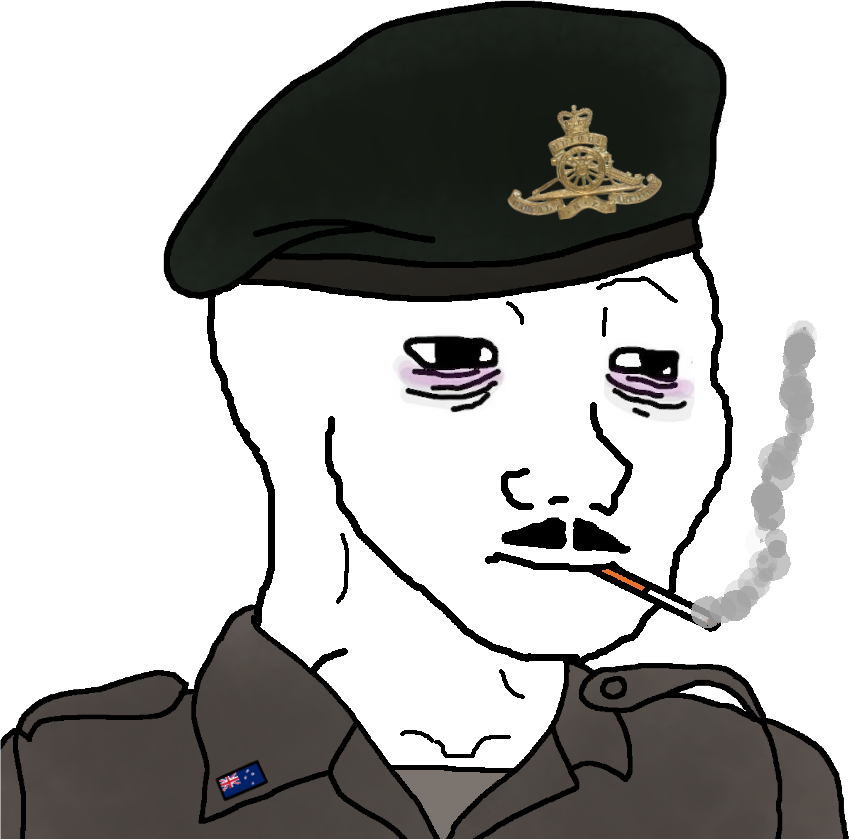
Label: 5_Doomer